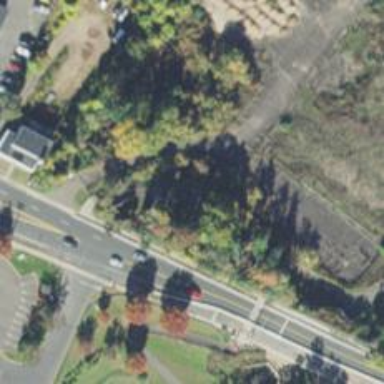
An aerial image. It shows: Shared cycleway with asphalt surface.